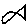
Label: fish